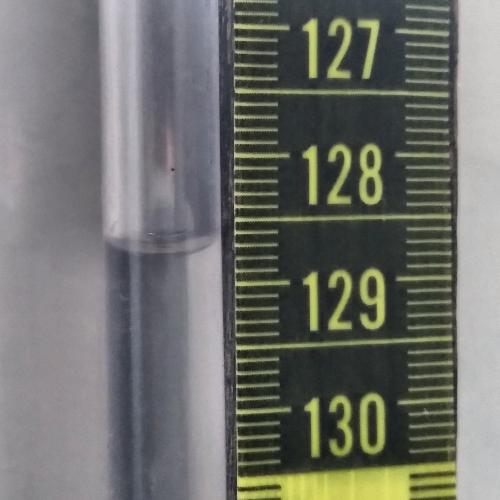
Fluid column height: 128.7 cm